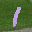
Label: 1